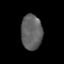
Tissue: lung
Cell type: Endothelial cells
Senescence score: 0.1772
Nuclear area (px): 720
Mean DAPI intensity: 97.547